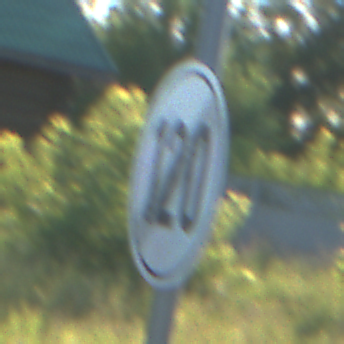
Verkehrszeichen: EndeGeschwindigkeit120
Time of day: MorningAfternoon
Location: Outdoor (Nature)
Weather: Clear
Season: NotSpecified
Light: Natural